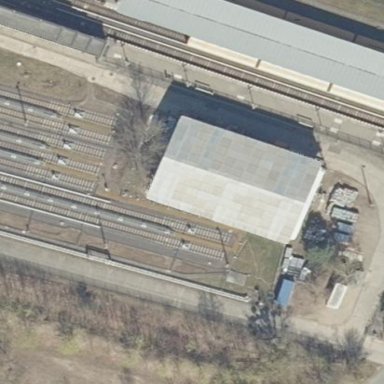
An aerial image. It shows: Electricity building serving as traction substation.